Question: I am working with Ext.Net1.0. and
I want to fit my page on the screen, whatever resolution is there and not allowing scaling.
How to fit my page in Ext.Net??

My Desktop and view look like above Image.In one Window I have take view port and give north and center layout to that.
In center I have take one Panel in that take 2 more panel with half width. like left panel and right panel in display.
but in all panel (like outer panel is of 1000 width so inner 2 panel is of 500 width) thats way it willnot set accordingly my screen layout. so how can i??
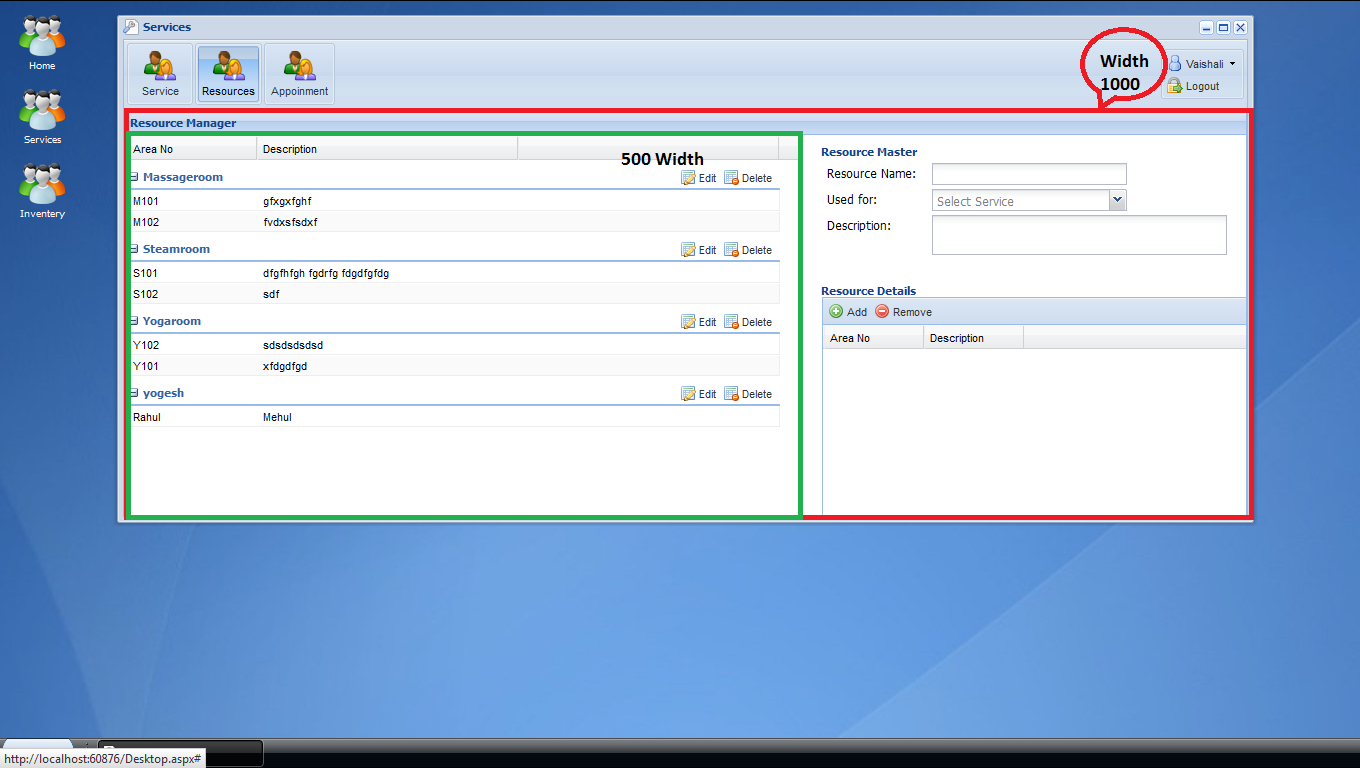
Answer: You would want to set 'fitlayout' on your viewport to make it fit the window and then within that use a 'ext:columnlayout' component to split the internal part in two